Question: Even cells of the exact same kind.
For example, on some cells the Description will be more than 1 lines worth of text and it will work correctly...
...Yet on other cells the Description will be more than 1 lines worth of text but only show 1 line of it with a bunch of empty space.
I'm using this StackOverflow question to guide my process as a first-timer doing this: <URL>
These are working well for the most part I believe.
I'm not totally sure if I need to worry about this part since I will always have a Headline, Time, and Description.
I added this to 'viewDidLoad':
'''
self.tableView.rowHeight = UITableViewAutomaticDimension;
self.tableView.estimatedRowHeight = 180.0;
'''

To be clear, I put constraints:
- - - - -
UPDATE 2: Solved
Answer below worked really well, but also any extra spacing was due to height set for cell being too large, so Xcode was automatically adding extra space to fill out height of cell since text labels didn't fill out the full height of the Table View Cell.
Let me know if you have any questions or need any help on this if you come across this and have the same problem.
Thanks everyone!
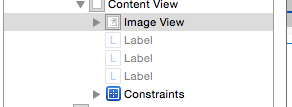
Answer: I haven't tried using the new iOS 8 mechanisms yet. But I have faced similar issues when I was doing this with iOS 6 / 7. After updating the app to iOS 8 it still works fine, so maybe the old way is still the best way?
I have some examples of my code here:
<URL>
And here:
<URL>
Long story short the pre iOS 8 way involved keeping a copy of a cell just for calculating the height inside 'tableView:heightForRowAtIndexPath:'. But this wasn't enough for dealing with multi line 'UILabel''s. I had to subclass 'UILabel' to update the 'preferredMaxLayoutWidth' every time 'layoutSubviews' was called.
The 'preferredMaxLayoutWidth' "fix" seemed to be the magic secret I was missing. Once I did this most of my cells worked perfectly.
The second issue I had only required me to set the content compression resistance and content hugging properties correctly, so for example telling the label to hug the text will mean it won't expand to fill the whitespace which will cause the cell to shrink.
Once I did these 2 things my cells now handle any font size, or any amount of text without any messy layout code. It was a lot to learn but I do think it paid off in the end, as I have a lot of dynamic content in my app.
After coming across a few issues of my own with iOS 8, i'm adding some more details to solve these very odd autoLayout bugs.
With the code I mentioned, it doesn't seem to work when the cell "Row Height" is not set to custom. This setting is found in IB by selecting the cell and clicking the autoLayout tab (where all the content compression resistance settings etc are). Press the checkbox and it will fill with a temporary height.
Second is, in my code I keep a local copy of a cell, and then reuse it many times inside the 'heightForRowAtIndexPath:' method. This seems to increase the cell height by a lot every time it is called. I had to re-init the local copy by calling:
'''
localCopy = [self.tableView dequeueReusableCellWithIdentifier:@"mycell"];
'''
It appears the new Xcode 6 / iOS 8 changes are very much so not backwards compatible with iOS 7 and it seems to be managed quite differently.
Hope this helps.
after reading this question: <URL>
I've come across another issue with iOS 7 / iOS 8 autolayout support!!! I was overriding 'layoutSubviews' for iOS 8 I also needed to override 'setBounds' to update the 'preferredMaxLayoutWidth' after calling super. WTF have apple changed!
Seems to be an issue with the setting in IB for 'preferredMaxLayoutWidth', because iOS 7 can't use the automatic feature, if you use the same 'UILabel' on multiple devices, its only going to use the 1 width. So 'UITableViewCell''s on an iOS 8 tablet will be bigger because the same cell needs to have 2 lines on an iOS 8 iPhone.